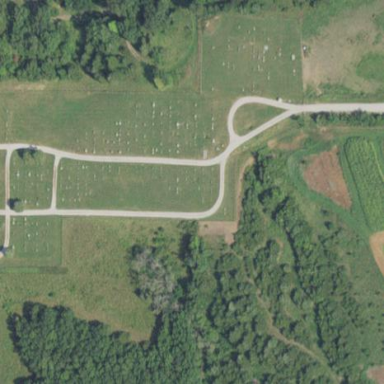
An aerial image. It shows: Cemetery surrounded by fence.